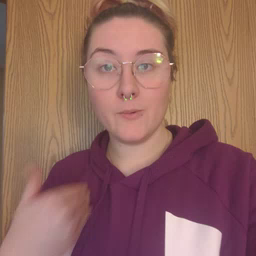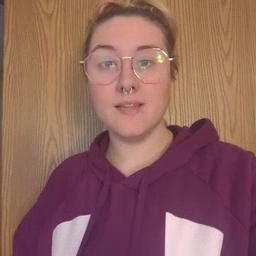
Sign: listen